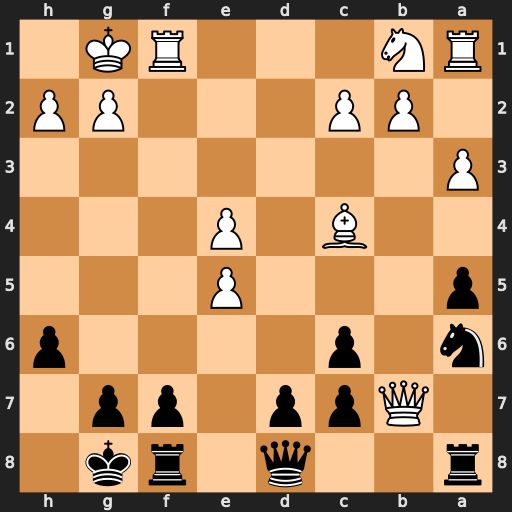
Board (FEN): r2q1rk1/1Qpp1pp1/n1p4p/p3P3/2B1P3/P7/1PP3PP/RN3RK1
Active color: b
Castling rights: -
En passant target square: -
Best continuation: Nc5 Qxa8 Qxa8